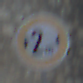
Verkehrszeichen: TatsaechlicheBreite2
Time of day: MorningAfternoon
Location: Outdoor (Suburban)
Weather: PartlyCloudy
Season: NotSpecified
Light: Natural